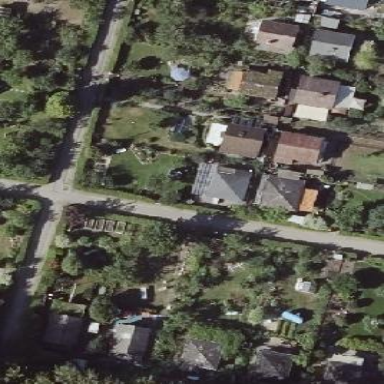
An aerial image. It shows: Plot in the allotments with lot boundary.